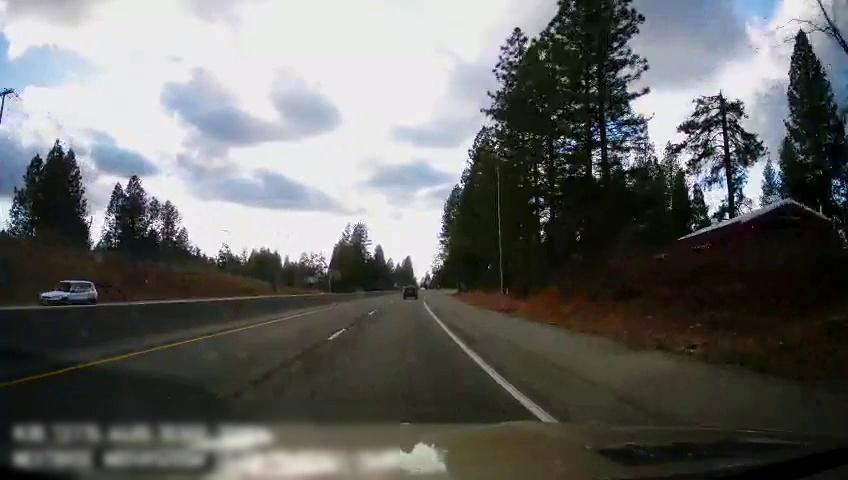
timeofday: Day
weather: Cloudy
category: Drivable Space
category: Vehicles | SUV
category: Vehicles | SUV
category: Lanes | Alternate Lane
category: Lanes | Current Lane
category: Lanes | Alternate Lane